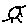
Label: sun